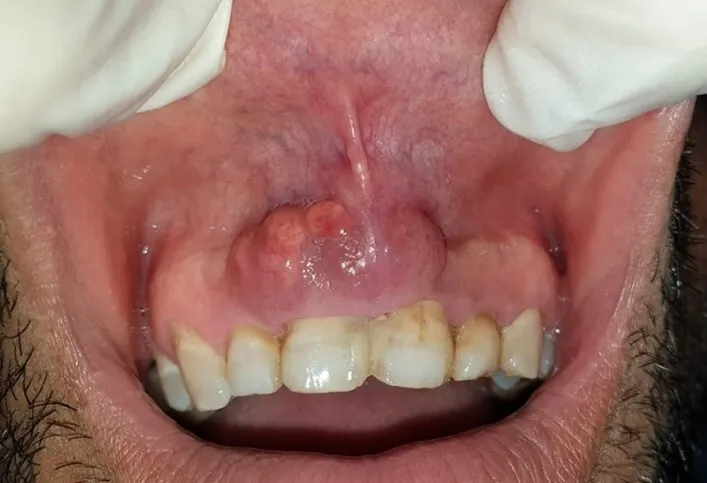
Intra oral examination. Note a polylobed, sessile nodular lesion, 3 cm long in the medio-distal direction, covered by a bluish mucosa, and purplish in places.
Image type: medical_photograph (oral_photograph)